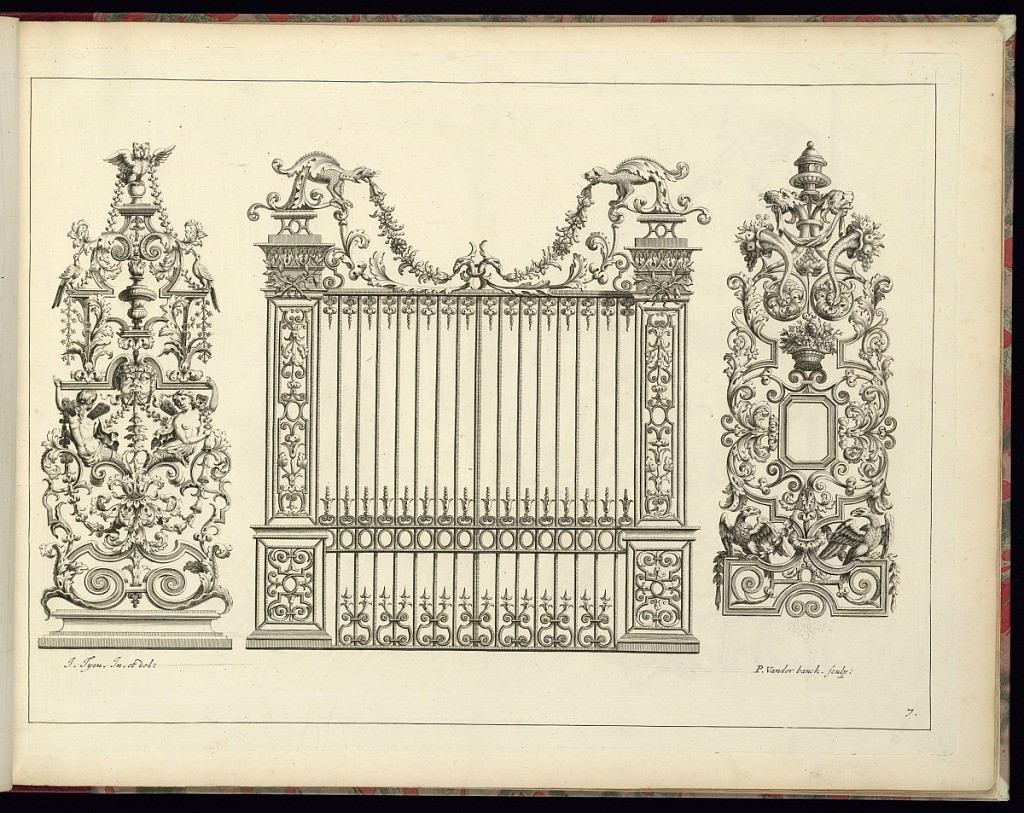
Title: Ironwork Designs
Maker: Jean Tijou, French, active 1689 - 1712
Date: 1693
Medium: Etching on laid paper
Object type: Print
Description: Ironwork screen and ornament designs decorated with festoons of leaves and flowers, owl, terminal figures, masks (mascarons), cornucopia, eagles, basket of flowers, foliate scrolls, rosettes, and scrolling leaves (rinceaux). The plate is signed and numbered.